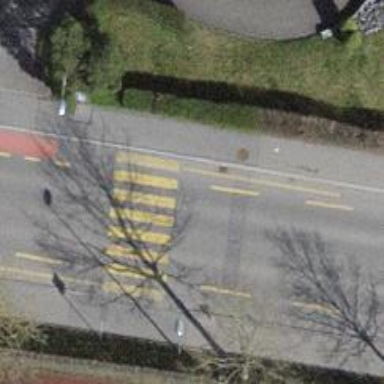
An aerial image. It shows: Pedestrian crossing with zebra markings on the footway.